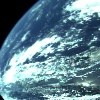
Label: cloud